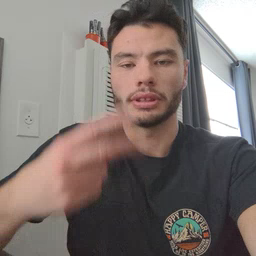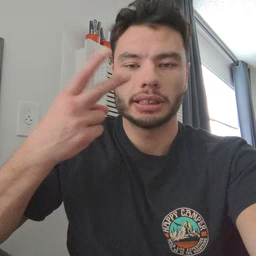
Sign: see